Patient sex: M
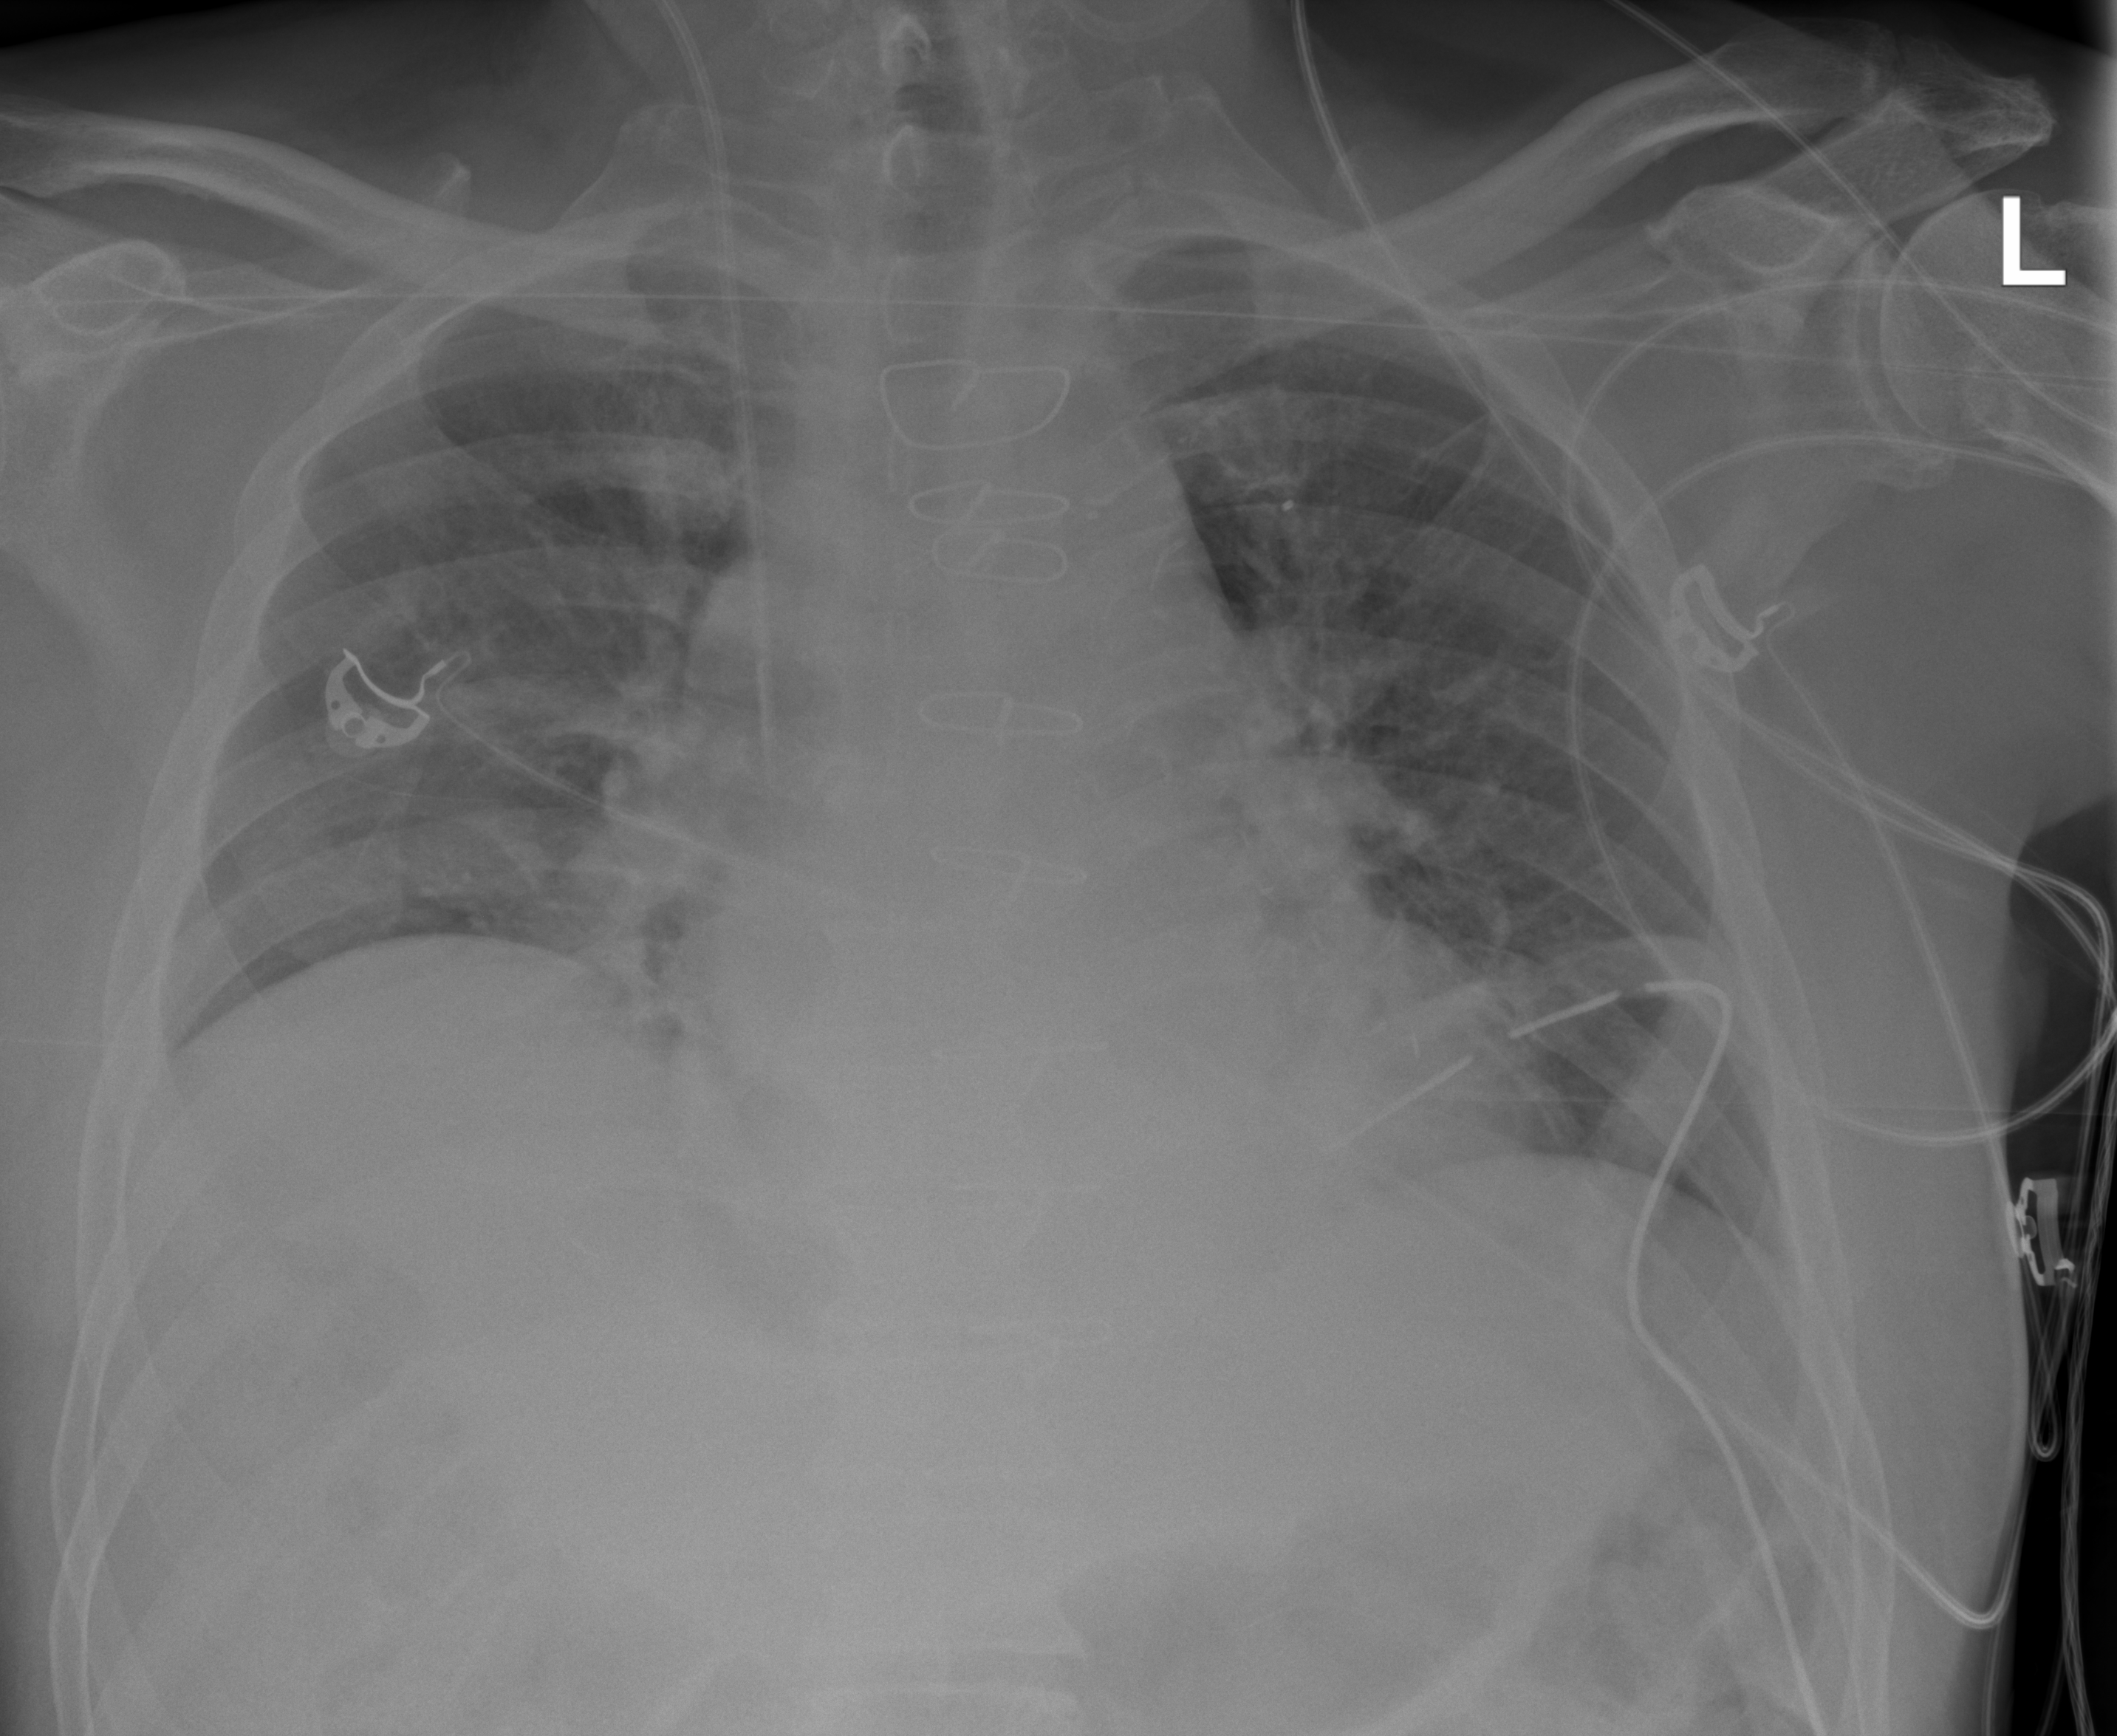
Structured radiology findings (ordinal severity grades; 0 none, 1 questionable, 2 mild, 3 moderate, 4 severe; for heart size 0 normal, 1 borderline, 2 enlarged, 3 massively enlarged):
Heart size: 1
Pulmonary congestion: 3
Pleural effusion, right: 0
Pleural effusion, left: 0
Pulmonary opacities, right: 0
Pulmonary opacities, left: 0
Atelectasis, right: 0
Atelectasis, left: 0